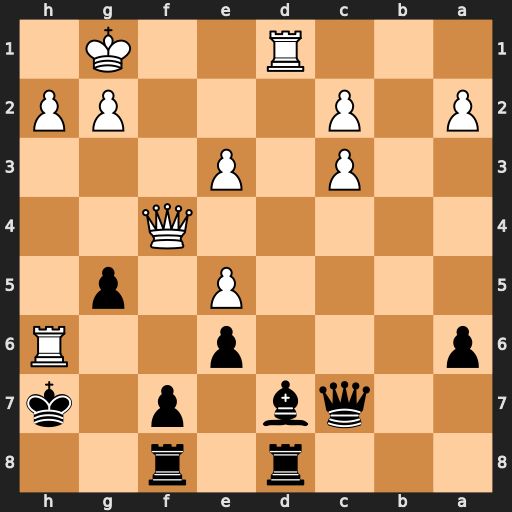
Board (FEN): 3r1r2/2qb1p1k/p3p2R/4P1p1/5Q2/2P1P3/P1P3PP/3R2K1
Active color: b
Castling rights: -
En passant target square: -
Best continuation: Kxh6 Qf6+ Kh7 Qxg5 Rg8